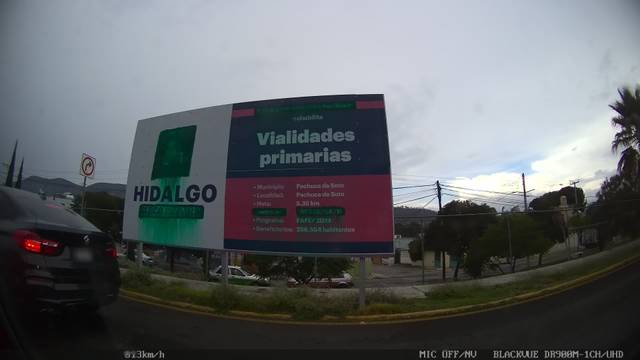
Region: Mexico
Coordinates: 20.114, -98.733